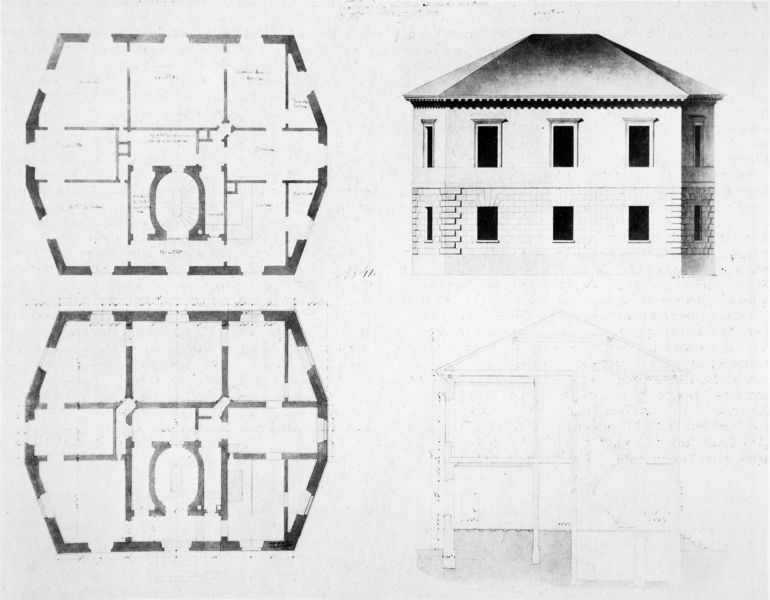
Titel: Wohnhaus Kirchmaier am Karolinenplatz, München - Grundrisse, Aufriss, Schnitt
Künstler: Carl von Fischer
Standort: München
Institution: Architektursammlung der Technischen Universität
Schlagwörter: weiß, fenster, grau, schwarz, skizze, tür, zeichnung, zimmer, dach, gebäude, haus, architektur, sockel, stein, steine, innen, klassizismus, renaissance, turm, papier, ansicht, fassade, italien, perspektive, türen, mauer, ziegel, linien, treppe, treppen, symmetrie, innenansicht, wände, vier, eingang, keller, wohnhaus, münchen, linie, schlicht, druck, schnitt, radierung, schwarzweiß, räume, entwurf, ecken, fries, aussenansicht, rustika, villa, rückansicht, mauern, walmdach, treppenhaus, aussen, vorderansicht, etagen, plan, konsolen, wendeltreppe, stockwerke, gebüde, querschnitt, geometrie, quadrat, bau, oktogon, hasu, sechseck, fesnter, riss, grundriss, aufriss, etage, architekturzeichnung, bauzeichnung, bauplan, piano nobile, zentralbau, atrium, fundament, rustica, schnitte, erdgeschoss, hochparterre, zweistöckig, obergeschoss, bossen, varianten, revolutionsarchitektur, bossierung, ansichz, eckinkrustation, einfamilienhaus, erster stock, projektion, sechseckig, stadtpalais, vieleckiges dach, wohnungsplan, zweiter stock, grundrisse, konsolfries, oktaeder, orthogonal, 4